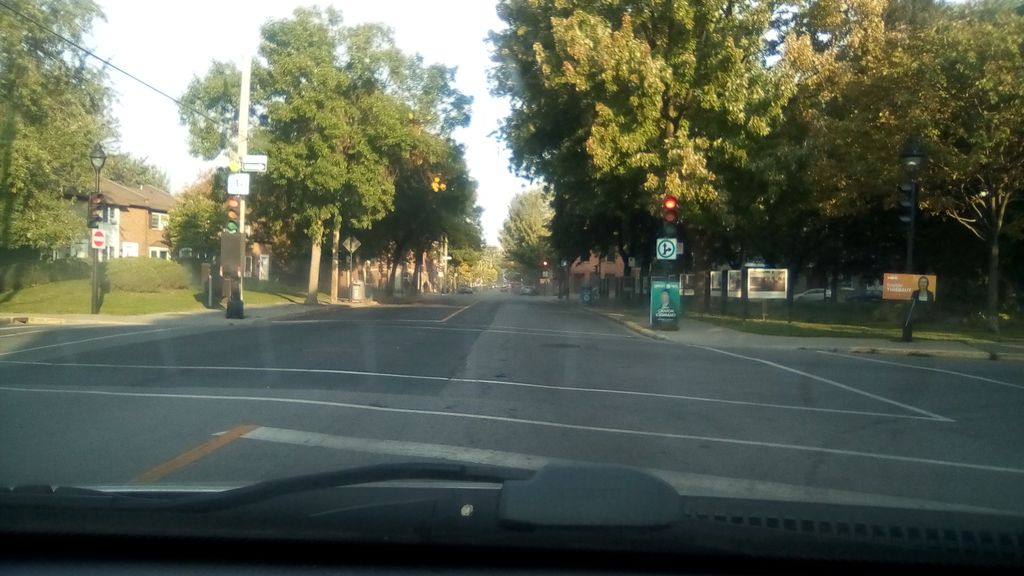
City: montreal